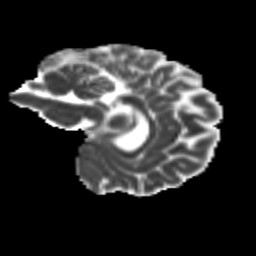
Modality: MD
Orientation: sagittal
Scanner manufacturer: siemens
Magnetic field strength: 3 T
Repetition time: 9.2 s
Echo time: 0.084 s